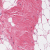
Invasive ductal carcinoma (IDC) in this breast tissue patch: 0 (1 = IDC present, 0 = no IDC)